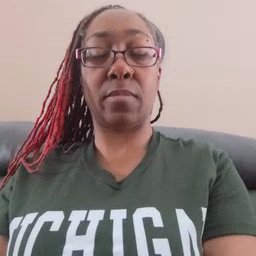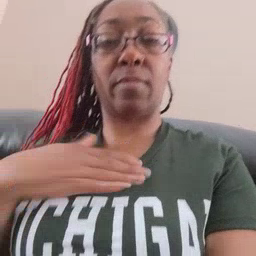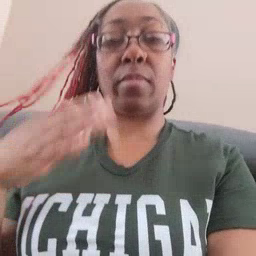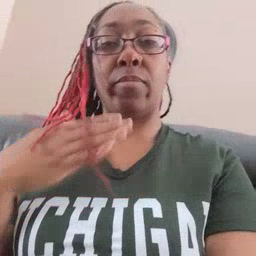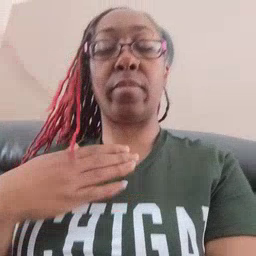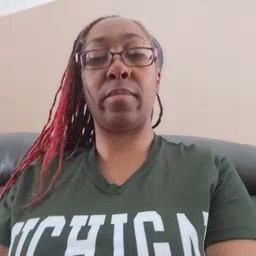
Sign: happy